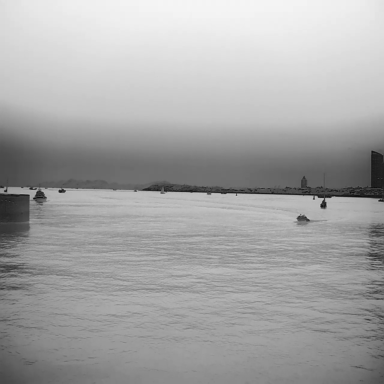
There are six canoes in the infrared image.